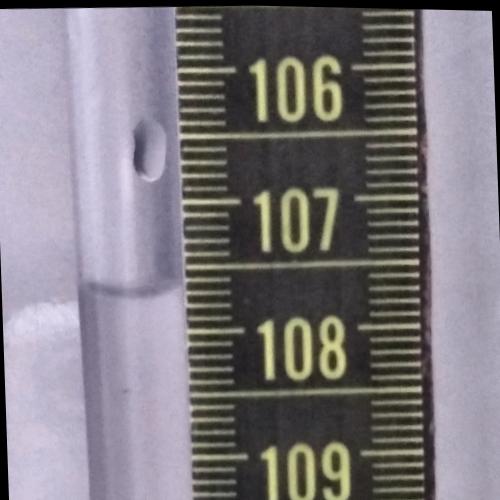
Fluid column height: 107.7 cm